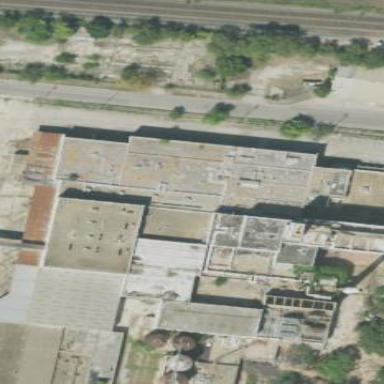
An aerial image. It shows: Building.